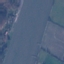
Land use / land cover class: River